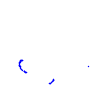
Particle: proton